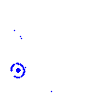
Particle: kaon